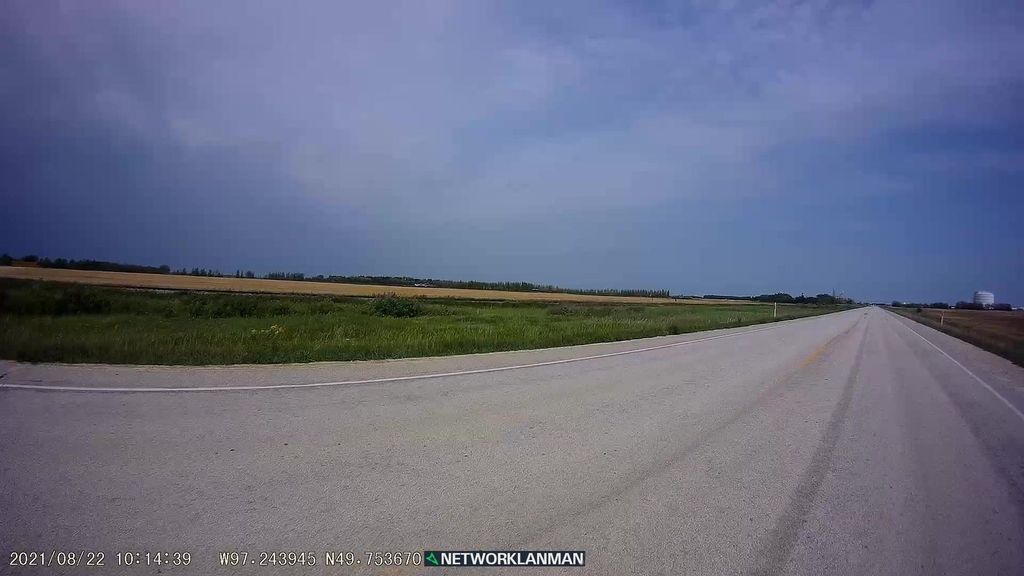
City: winnipeg